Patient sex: M
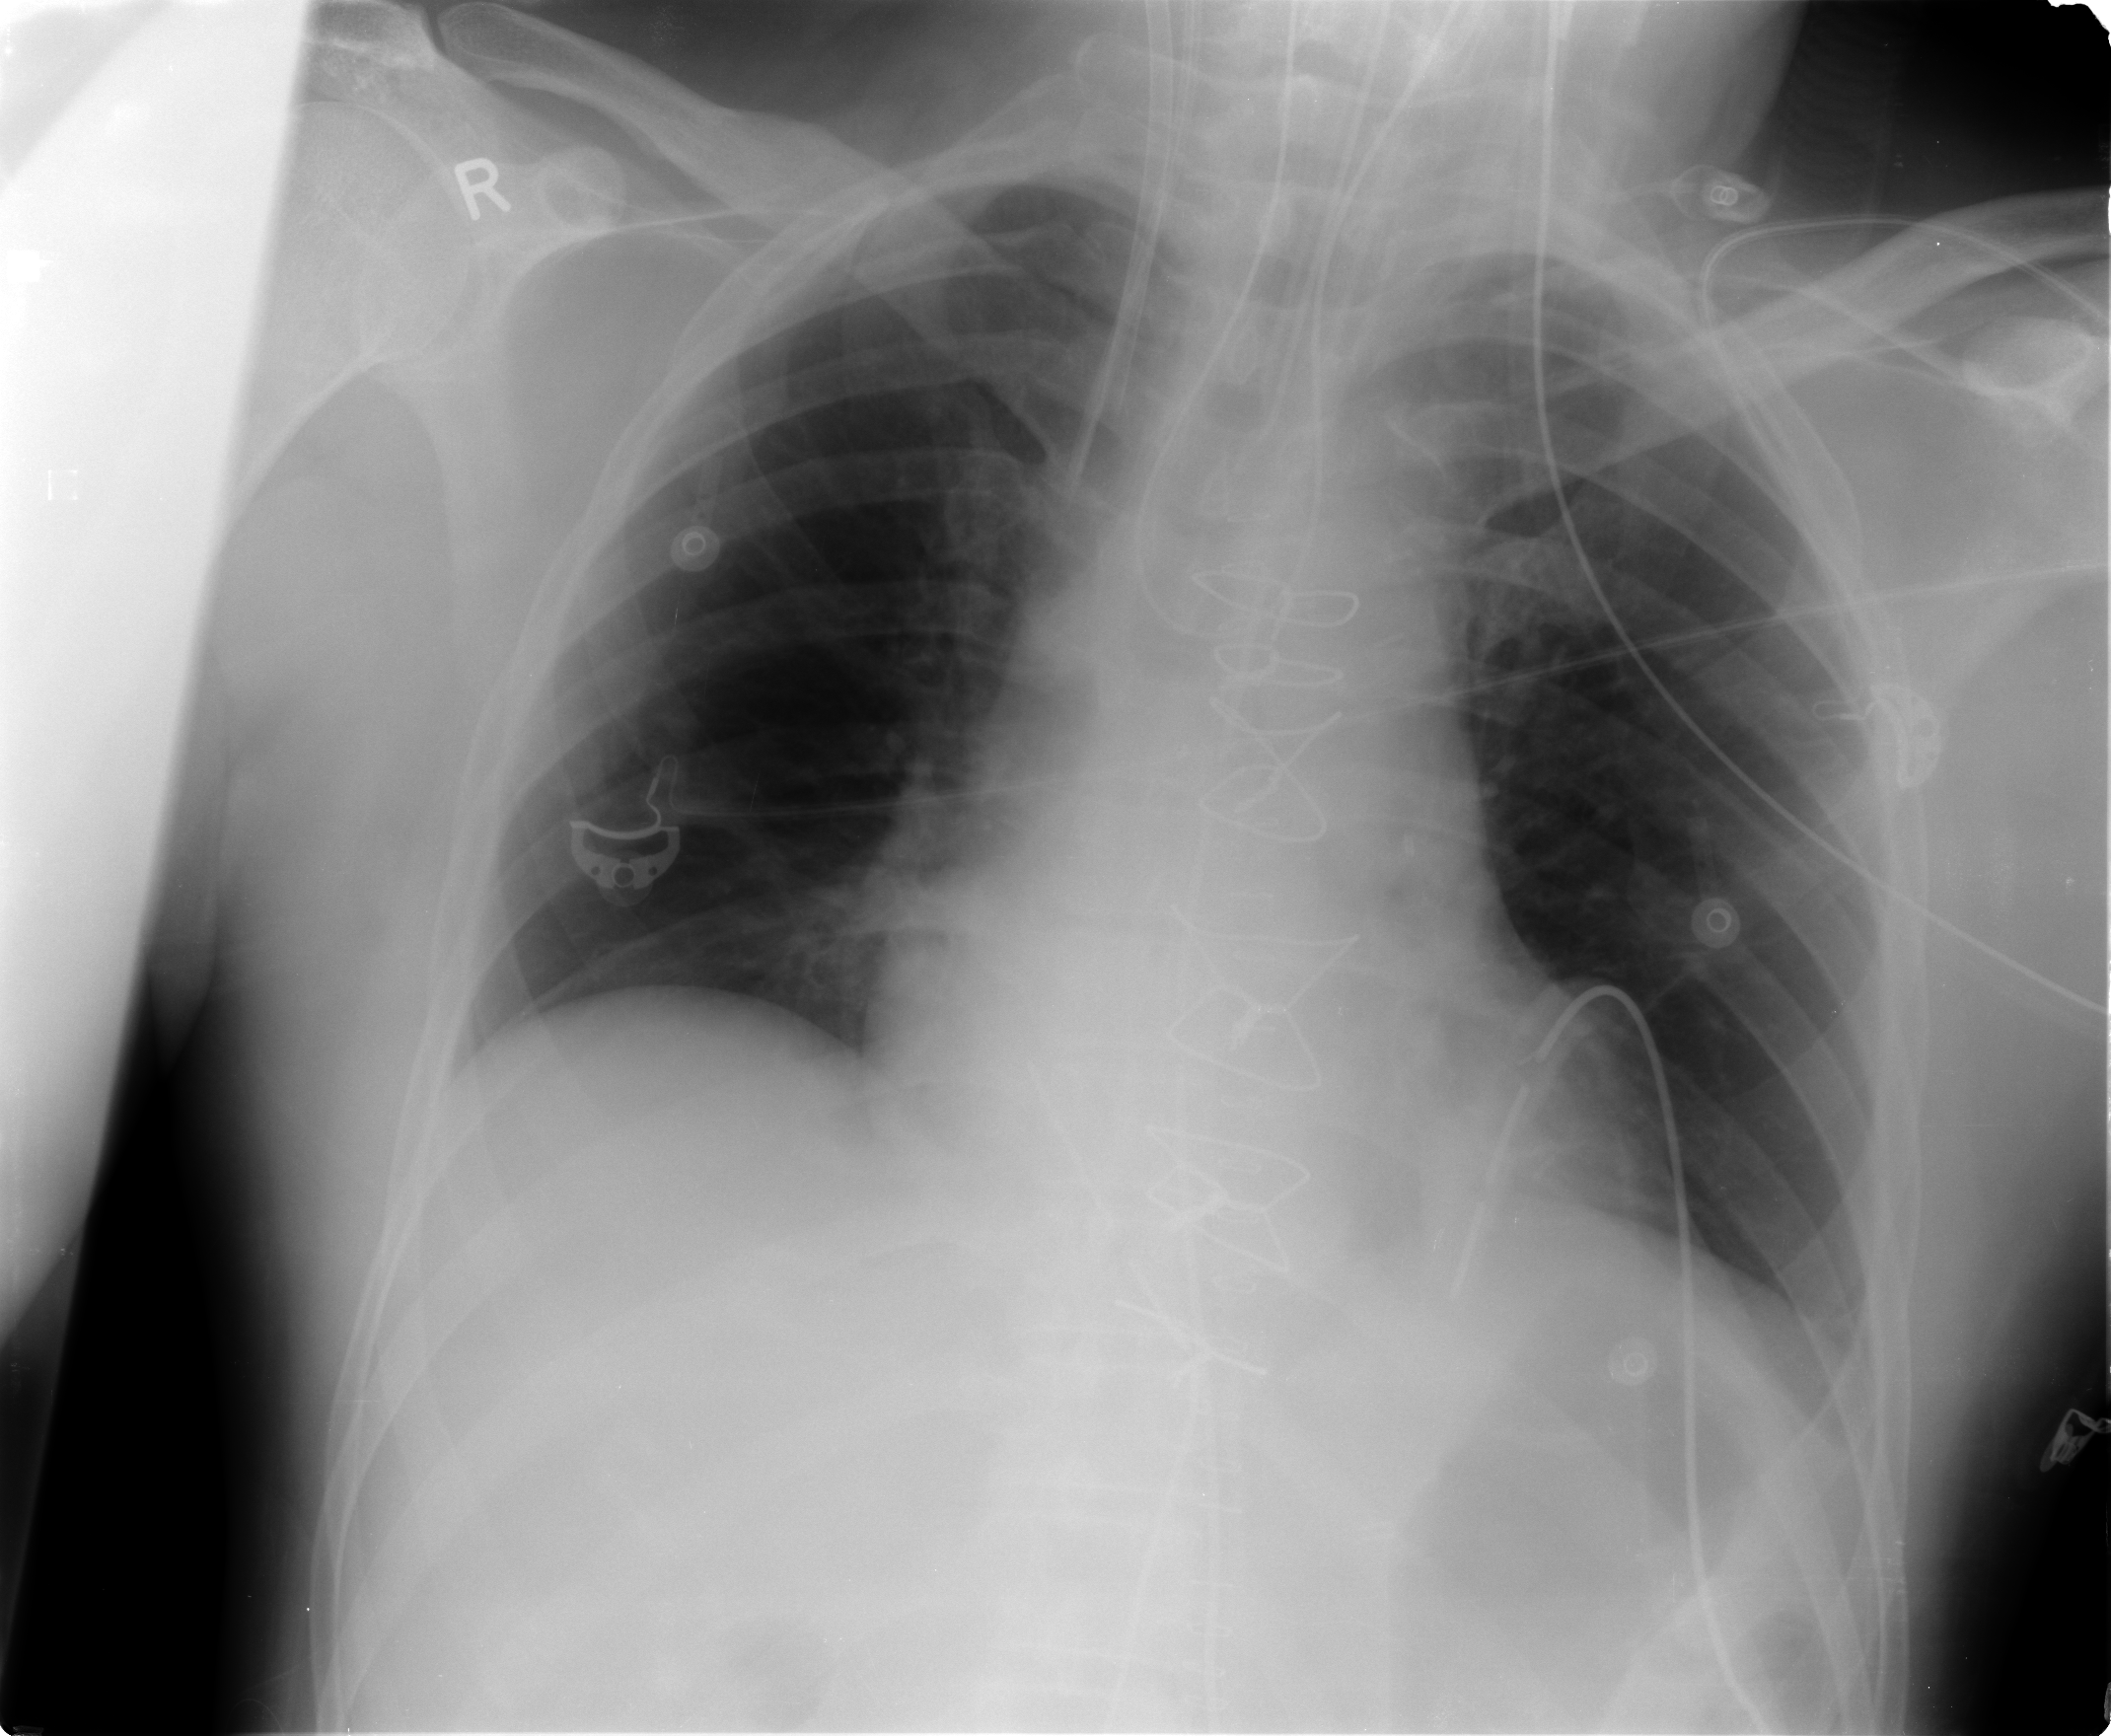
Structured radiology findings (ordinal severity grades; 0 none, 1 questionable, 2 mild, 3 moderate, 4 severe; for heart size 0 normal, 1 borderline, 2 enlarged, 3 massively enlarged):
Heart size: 0
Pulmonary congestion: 1
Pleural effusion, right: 0
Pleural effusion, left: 0
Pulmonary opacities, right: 2
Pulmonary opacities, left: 0
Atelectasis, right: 0
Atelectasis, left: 0